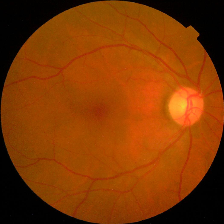
Diabetic retinopathy grade: No DR